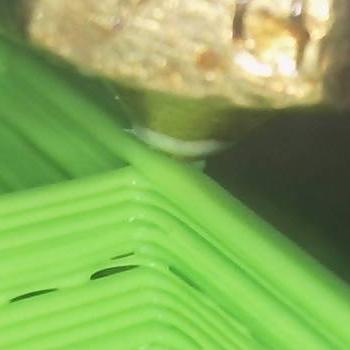
Flow rate: 238%